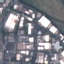
Land use / land cover class: Industrial